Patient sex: M
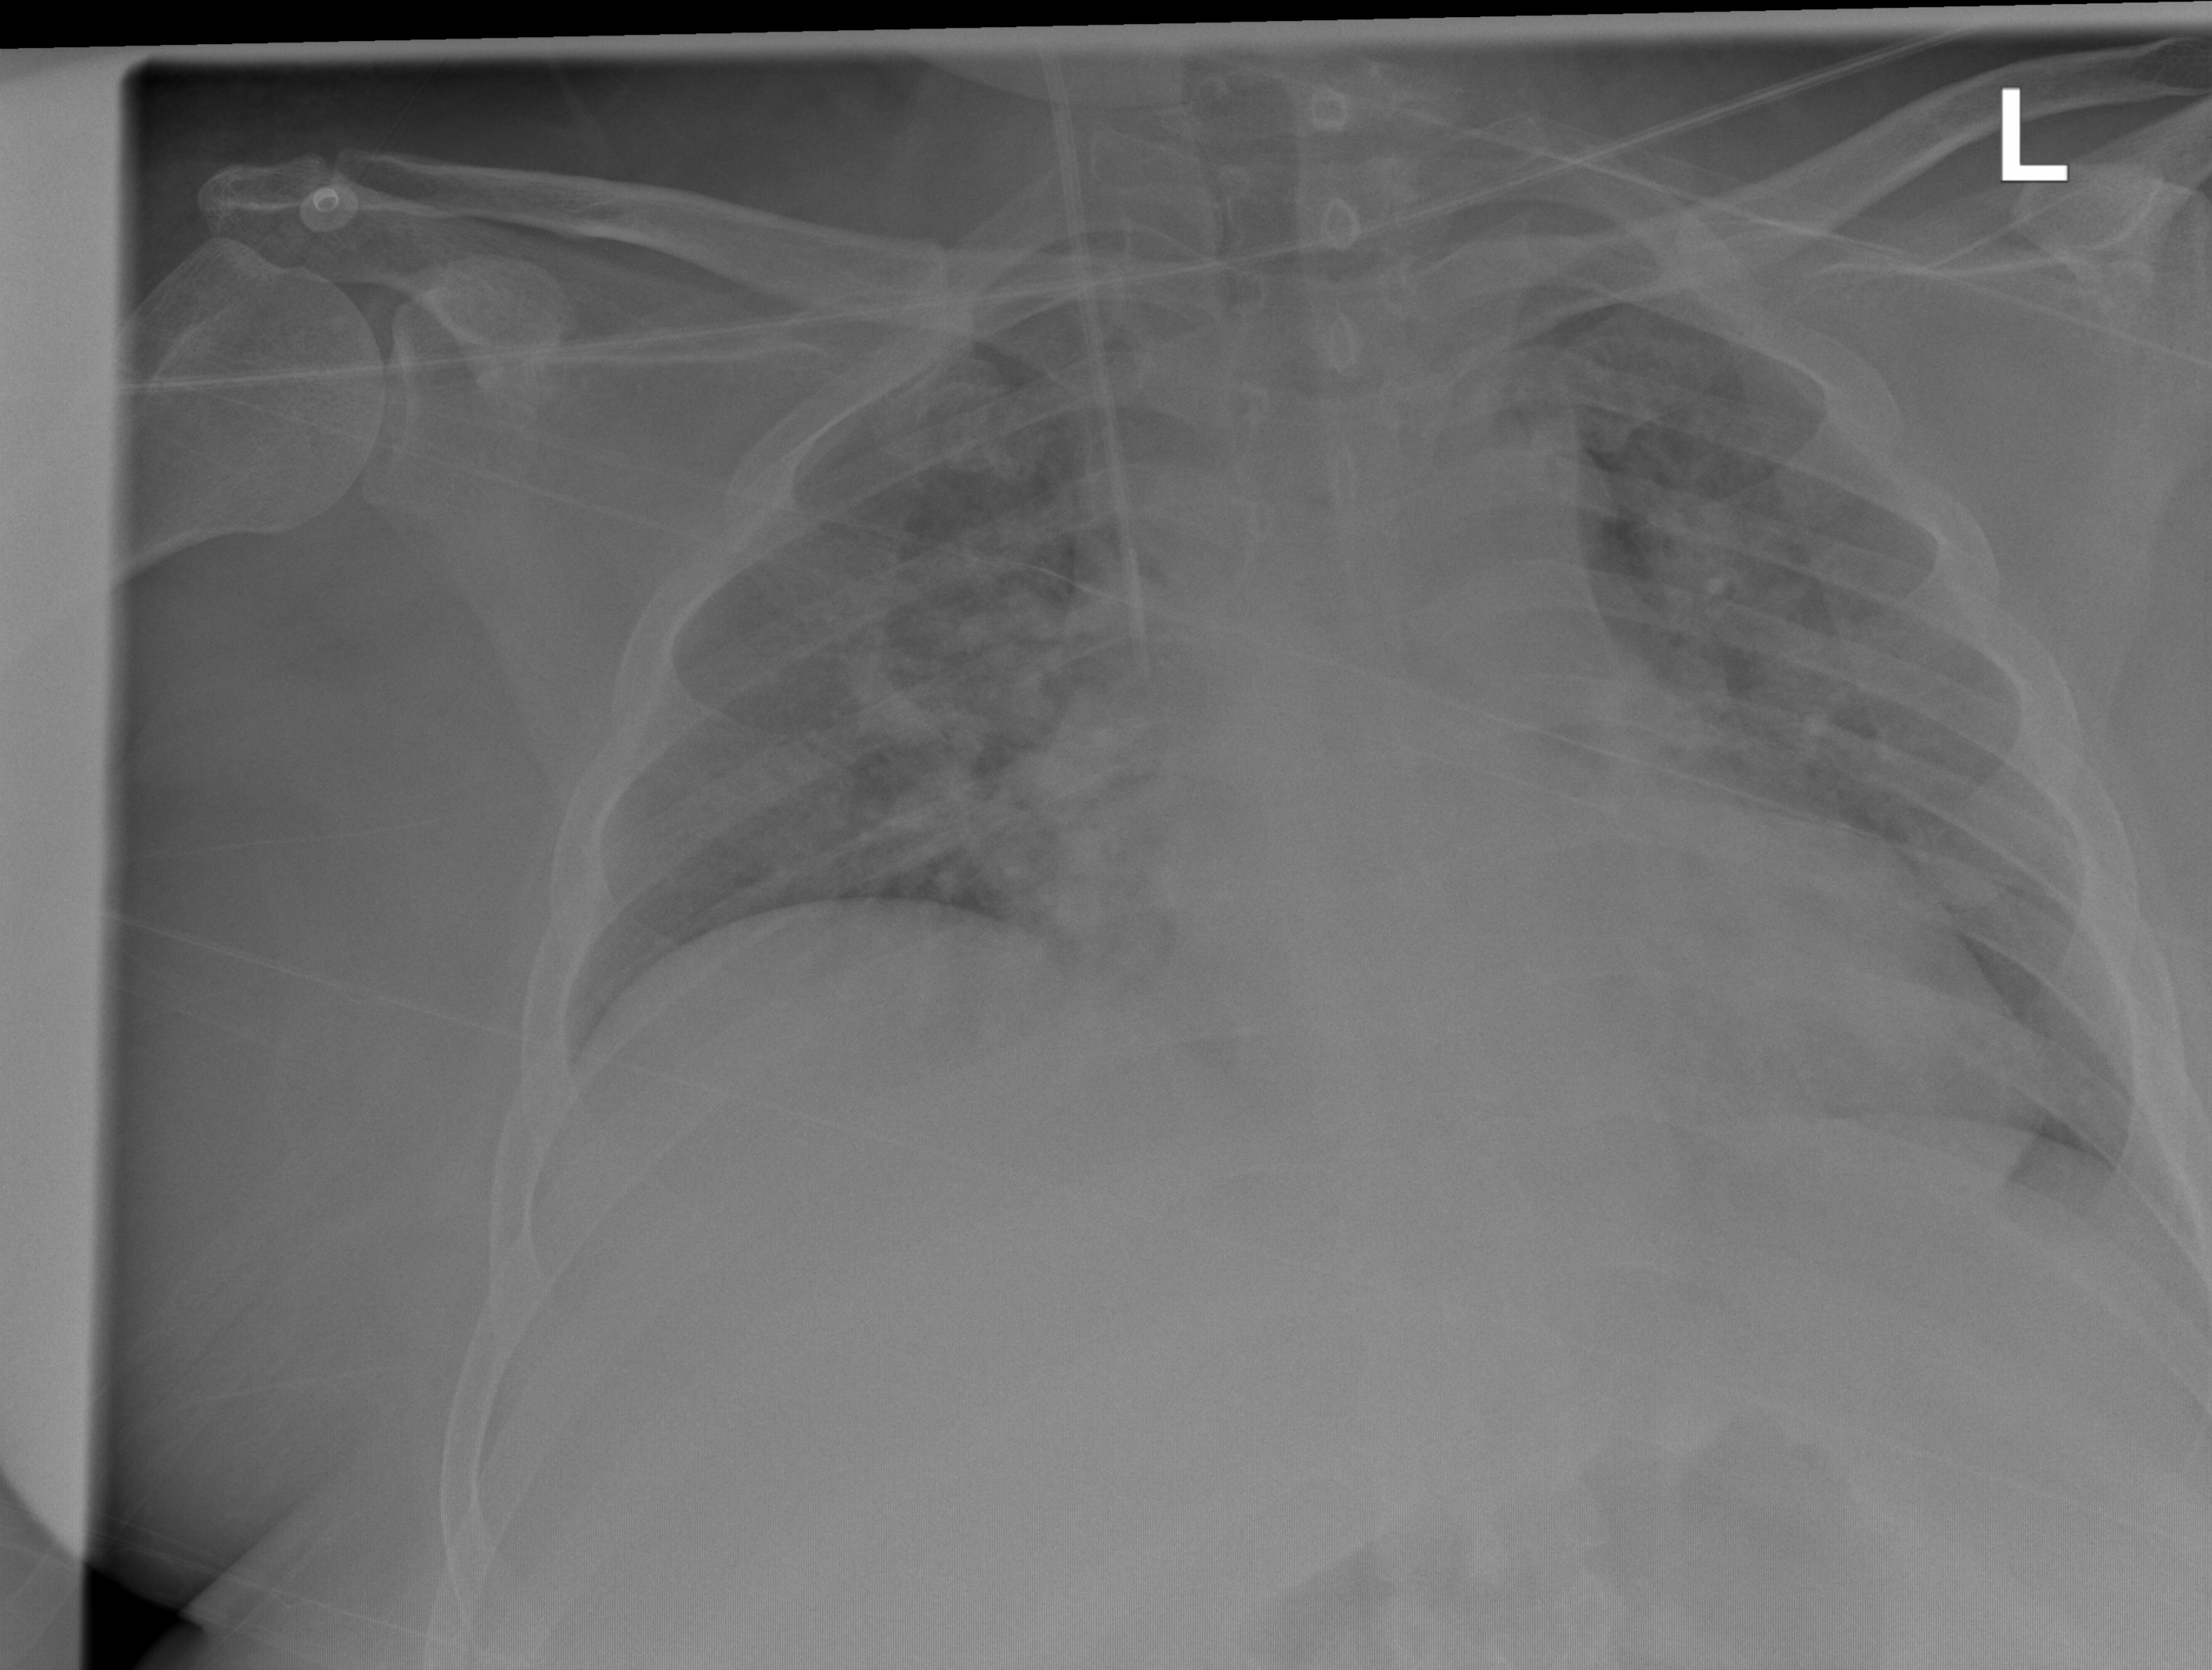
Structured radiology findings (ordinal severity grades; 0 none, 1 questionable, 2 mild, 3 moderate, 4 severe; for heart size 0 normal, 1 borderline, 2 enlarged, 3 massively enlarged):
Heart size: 2
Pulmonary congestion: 2
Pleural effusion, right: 0
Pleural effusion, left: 0
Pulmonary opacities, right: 0
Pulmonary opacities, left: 0
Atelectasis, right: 2
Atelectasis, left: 0